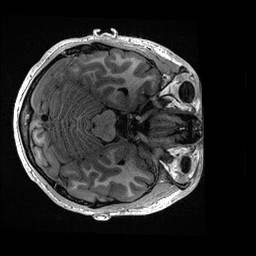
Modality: T1w
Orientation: axial
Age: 19
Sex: male
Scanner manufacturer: ge
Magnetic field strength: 3 T
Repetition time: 0.006952 s
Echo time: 0.00292 s